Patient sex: M
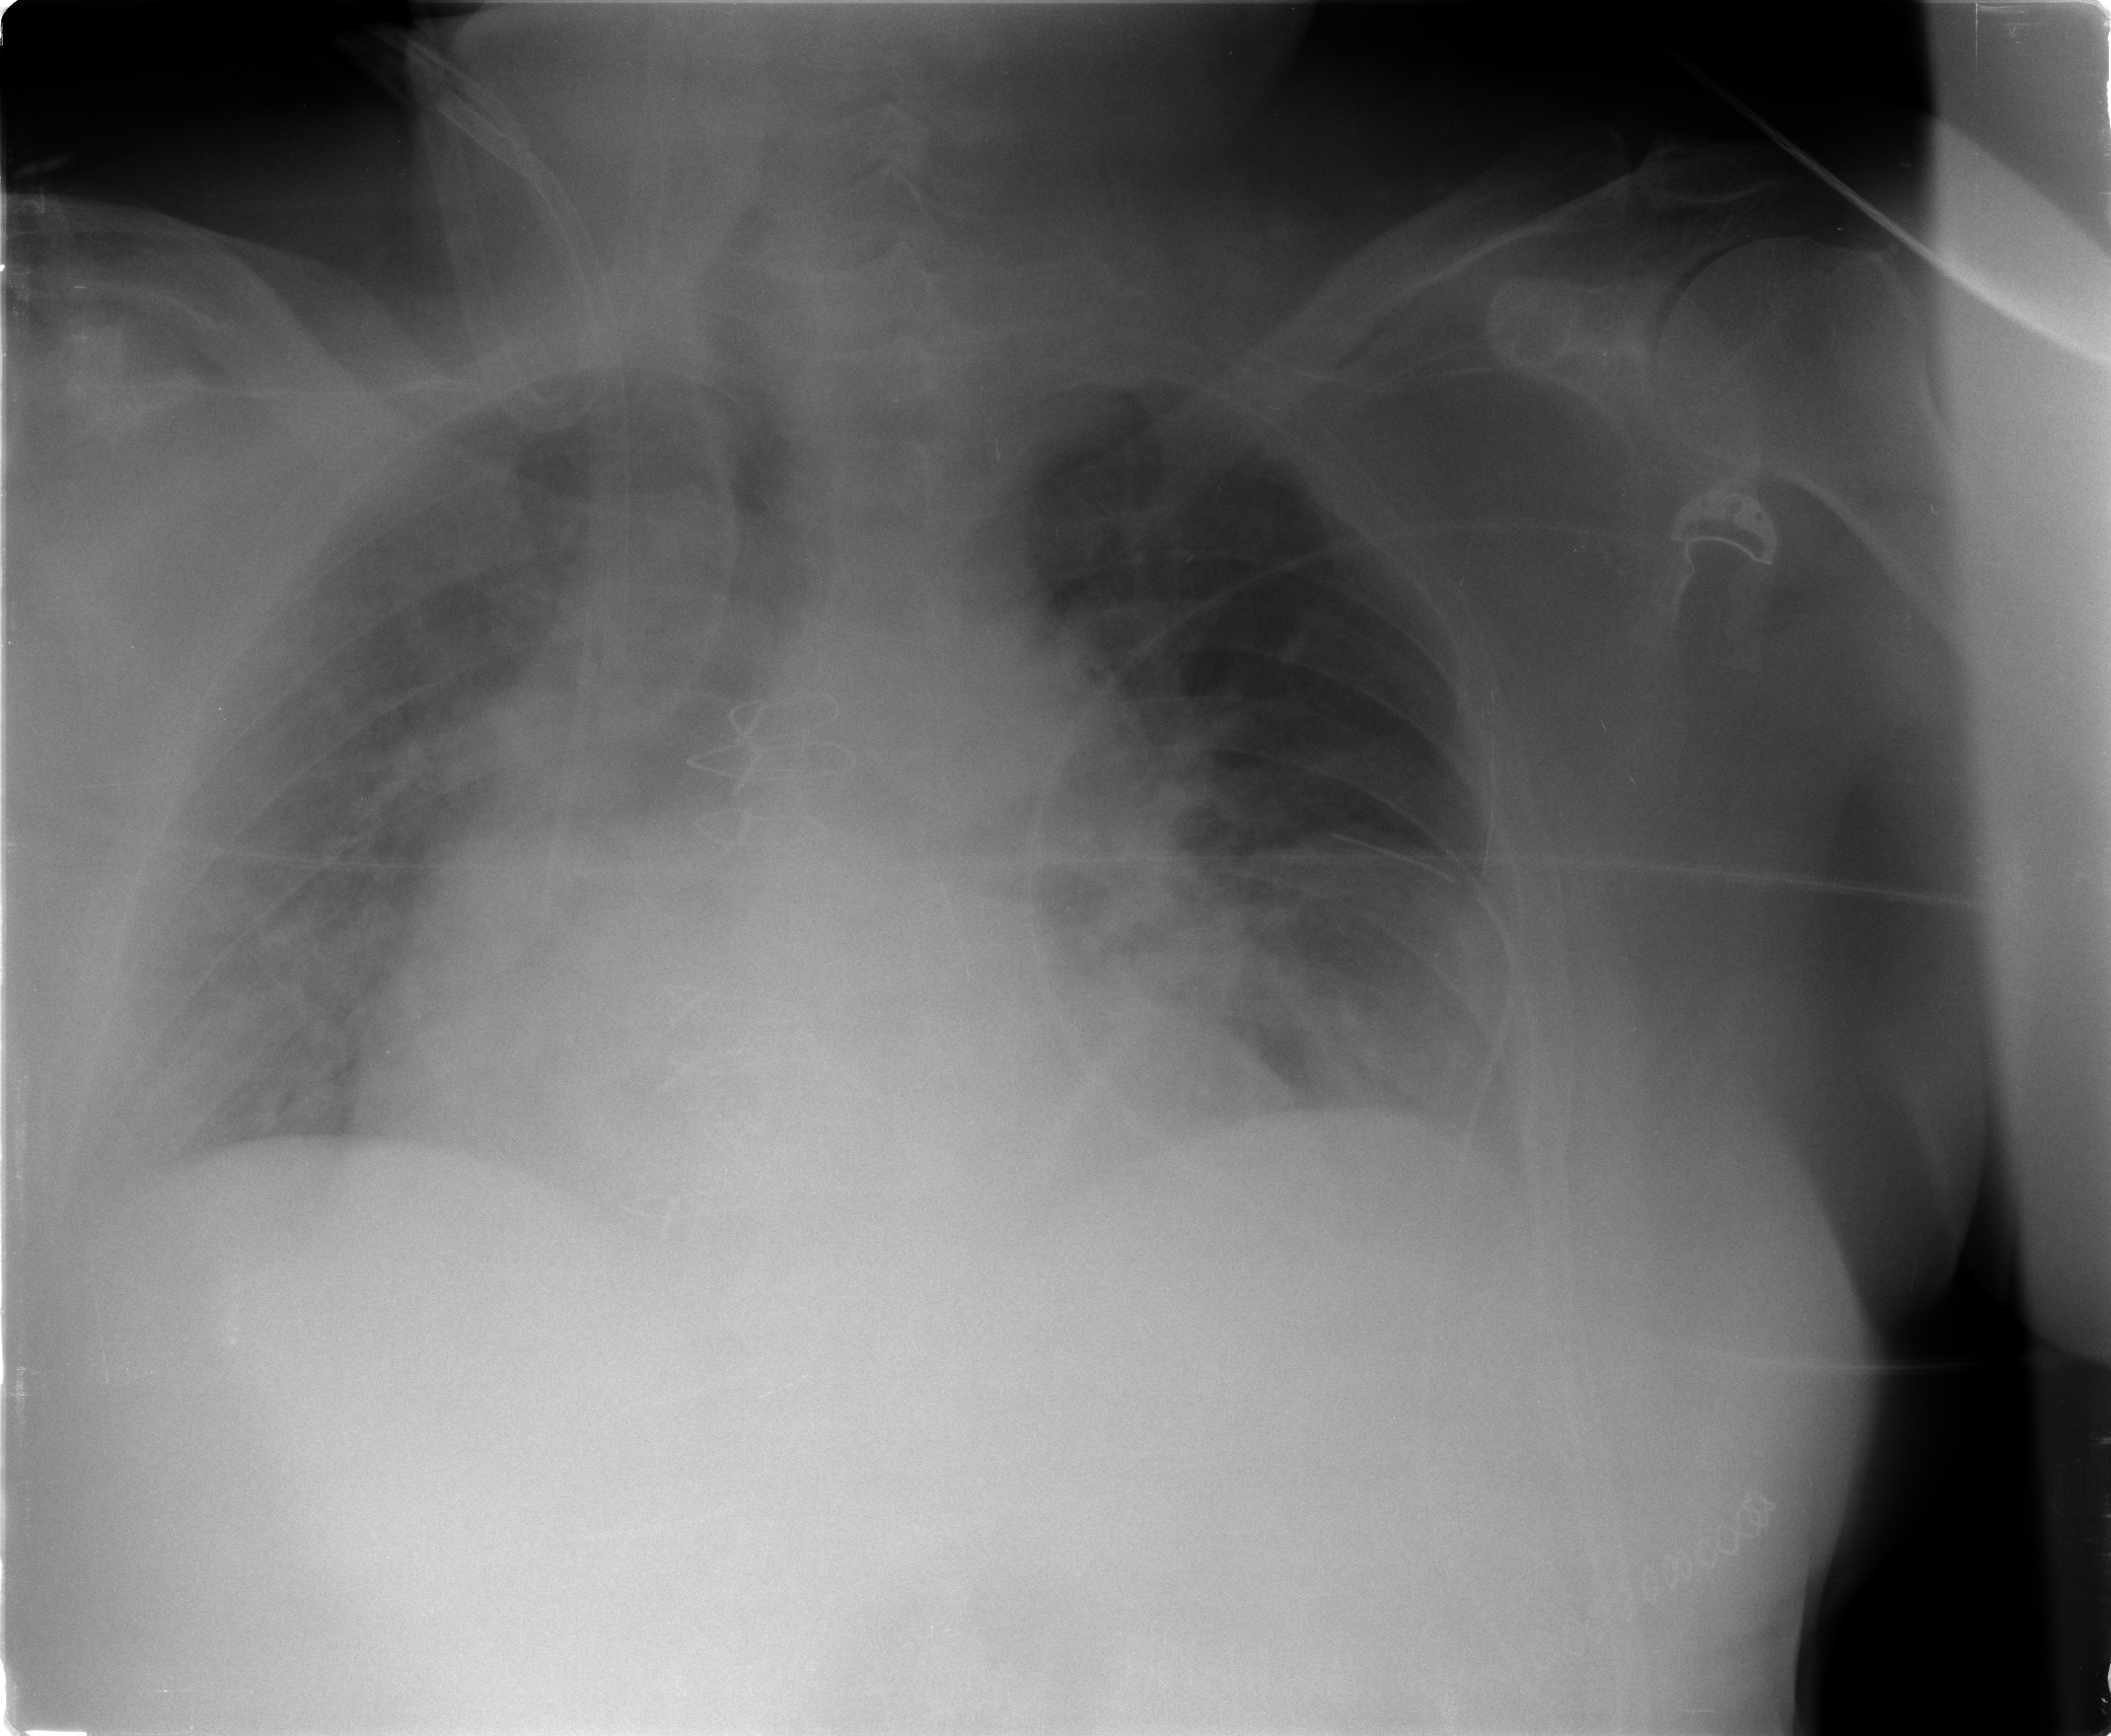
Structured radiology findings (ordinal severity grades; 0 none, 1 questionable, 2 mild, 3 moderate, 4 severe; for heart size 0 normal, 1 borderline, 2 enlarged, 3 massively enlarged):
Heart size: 2
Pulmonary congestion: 1
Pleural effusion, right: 1
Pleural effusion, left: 1
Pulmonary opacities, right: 1
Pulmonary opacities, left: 0
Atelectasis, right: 2
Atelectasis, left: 1